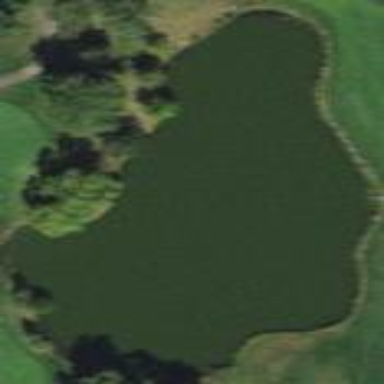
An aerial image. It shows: Picturesque scene of golf course with lateral water hazard.